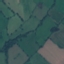
Land use / land cover: Pasture